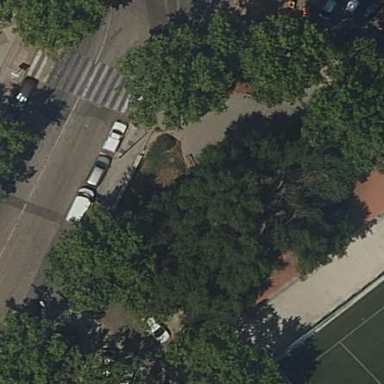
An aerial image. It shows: Park.